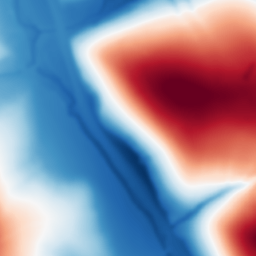
Category: multiscale
Decomposition family: dog_multiscale
Decomposition parameters: sigma_ratio: 2
n_scales: 6
base_sigma: 2
Upsampling method: regularized
Upsampling parameters: scale: 2
lambda_reg: 0.001
Upsampling scale: 2